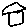
Label: house